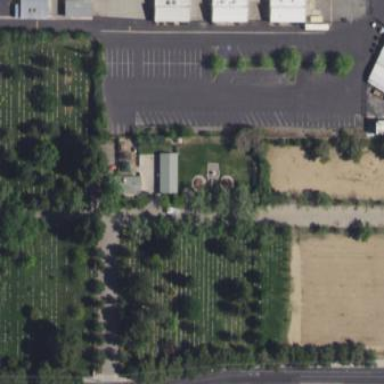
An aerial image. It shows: Cemetery.